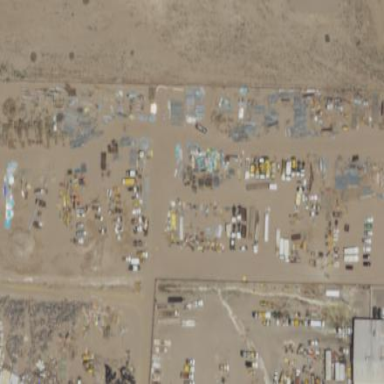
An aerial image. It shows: Industrial area designated as scrap yard.